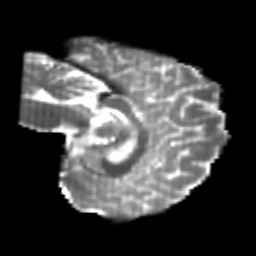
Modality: T2w
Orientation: sagittal
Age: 22
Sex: female
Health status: healthy
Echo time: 0.074 s